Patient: sex M, age 38
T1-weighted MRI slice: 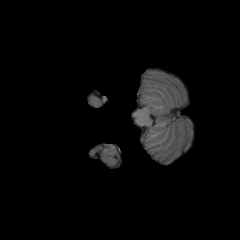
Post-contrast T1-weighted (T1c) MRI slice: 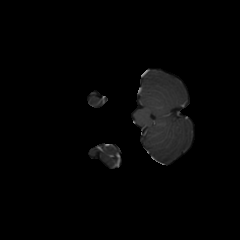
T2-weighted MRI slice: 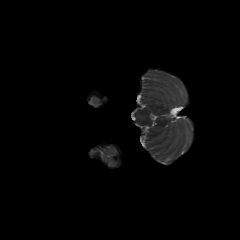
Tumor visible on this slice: no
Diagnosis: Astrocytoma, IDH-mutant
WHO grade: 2